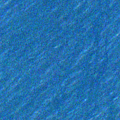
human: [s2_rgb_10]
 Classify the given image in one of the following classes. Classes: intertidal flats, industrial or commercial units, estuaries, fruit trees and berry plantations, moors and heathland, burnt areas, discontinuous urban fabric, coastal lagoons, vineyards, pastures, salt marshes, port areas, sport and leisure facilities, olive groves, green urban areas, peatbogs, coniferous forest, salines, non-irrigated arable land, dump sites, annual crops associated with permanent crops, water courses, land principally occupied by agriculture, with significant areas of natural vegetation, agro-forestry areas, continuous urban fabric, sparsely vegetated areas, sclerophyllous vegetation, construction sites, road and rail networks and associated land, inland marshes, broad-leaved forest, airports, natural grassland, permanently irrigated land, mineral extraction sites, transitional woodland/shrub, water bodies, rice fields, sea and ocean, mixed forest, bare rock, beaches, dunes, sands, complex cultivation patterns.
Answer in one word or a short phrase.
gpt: sea and ocean